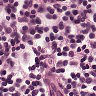
Metastatic tissue present: no